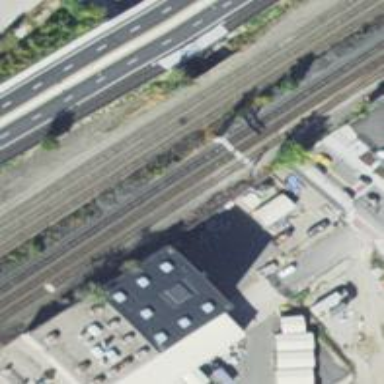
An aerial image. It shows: Railway signal.